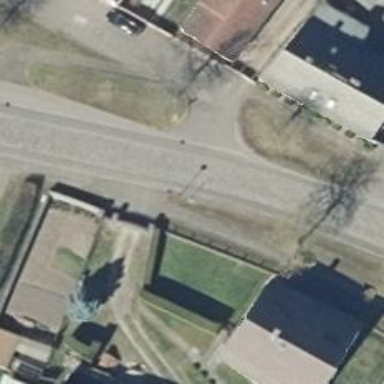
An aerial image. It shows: Residential road.